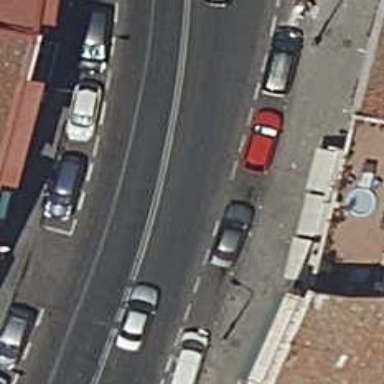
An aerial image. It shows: Diagonal street-side parking lanes on the asphalt surface of primary highway.